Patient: sex M, age 60
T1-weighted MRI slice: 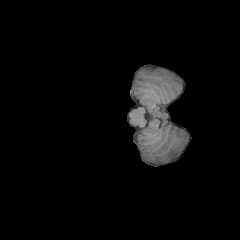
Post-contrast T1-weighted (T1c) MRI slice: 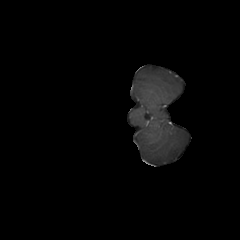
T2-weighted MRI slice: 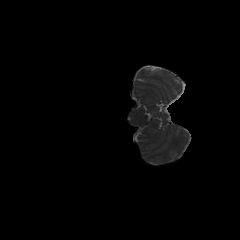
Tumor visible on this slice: no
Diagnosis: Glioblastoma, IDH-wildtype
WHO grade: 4